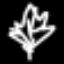
Label: leaf